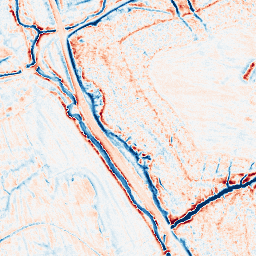
Category: edge_preserving
Decomposition family: anisotropic_diffusion
Decomposition parameters: iterations: 20
kappa: 10
gamma: 0.15
Upsampling method: regularized
Upsampling parameters: scale: 4
lambda_reg: 0.01
Upsampling scale: 4